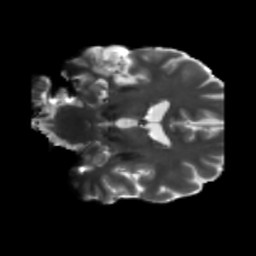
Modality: T2w
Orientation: coronal
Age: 63
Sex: male
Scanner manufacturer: siemens
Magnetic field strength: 3 T
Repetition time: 5.25 s
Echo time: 0.08 s